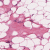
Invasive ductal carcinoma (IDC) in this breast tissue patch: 0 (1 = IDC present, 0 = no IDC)